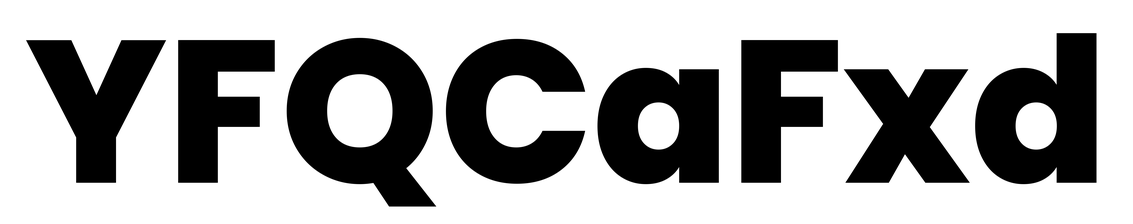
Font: Poppins-ExtraBold